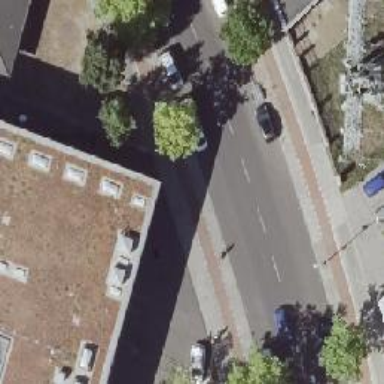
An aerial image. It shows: Residential road with asphalt surface. There are sidewalks on both sides and separate cycle track. The parking lanes are oriented parallel to the road on both sides.